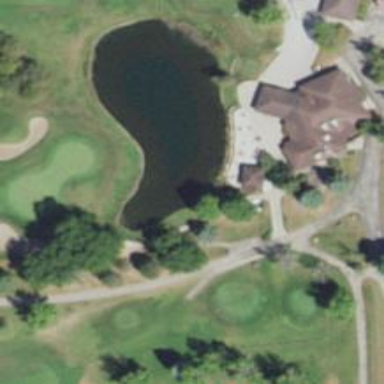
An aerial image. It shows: Path for both roads and golfers.